Aerial crown-view tile of a tropical tree (Barro Colorado Island, Panama), acquired 20241216:
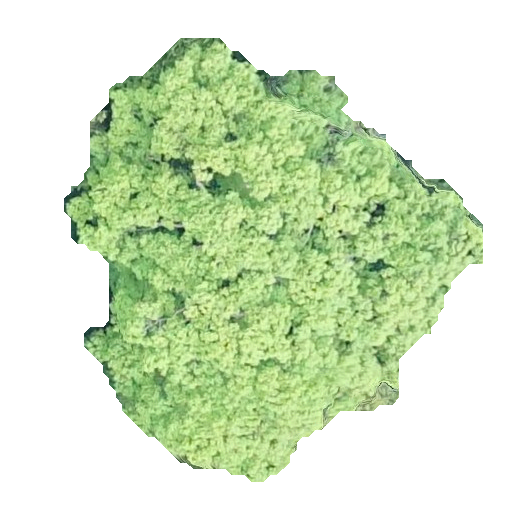
Species: Astronium graveolens
GBIF accepted scientific name: Astronium graveolens
Crown area: 172.735 m²